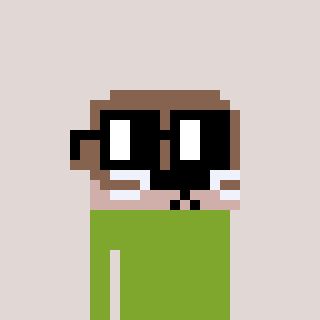
a pixel art character with square black glasses, a otter-shaped head and a slimegreen-colored body on a warm background